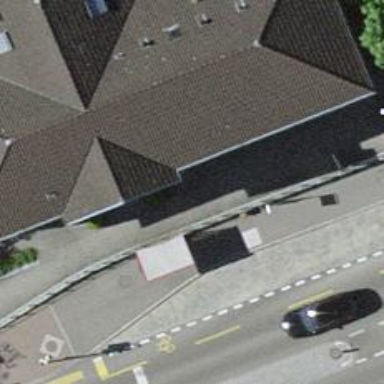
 serving as platform for public transportation."